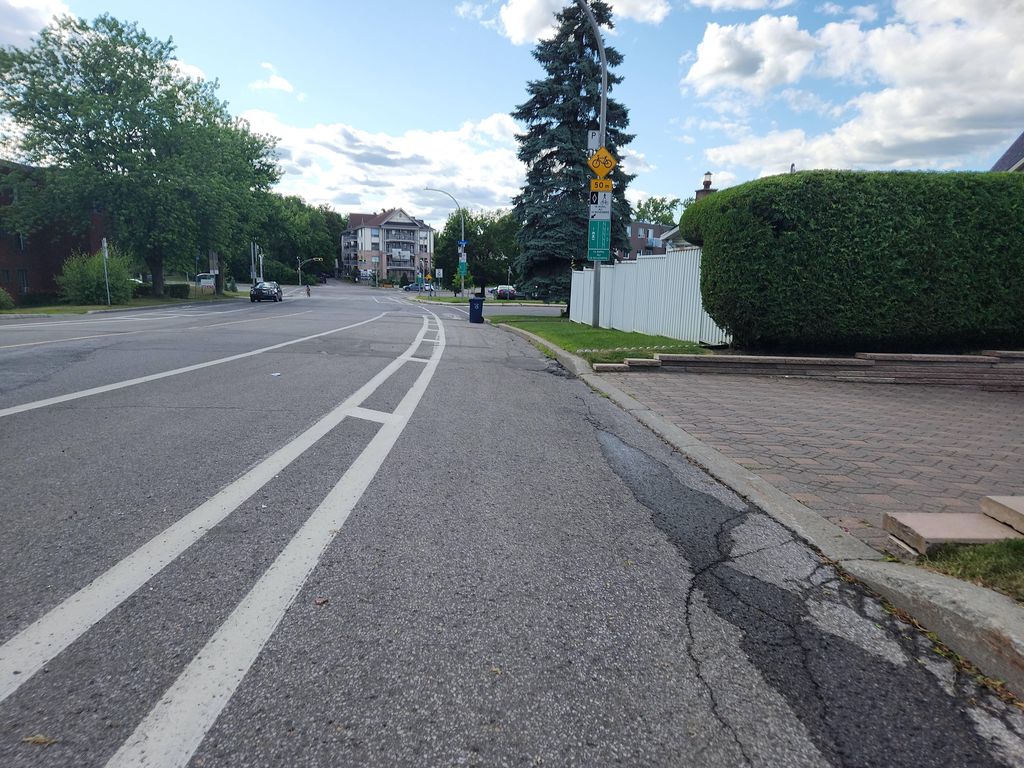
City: montreal